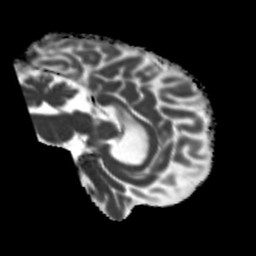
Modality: MD
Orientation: sagittal
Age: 54
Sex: male
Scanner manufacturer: siemens
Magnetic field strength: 3 T
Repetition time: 5.25 s
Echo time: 0.08 s